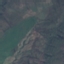
Label: HerbaceousVegetation